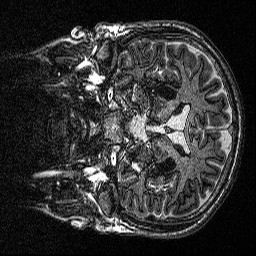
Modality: MP2RAGE
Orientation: coronal
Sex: male
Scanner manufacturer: siemens
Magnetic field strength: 3 T
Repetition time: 5 s
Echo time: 0.00292 s